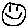
Label: smiley face